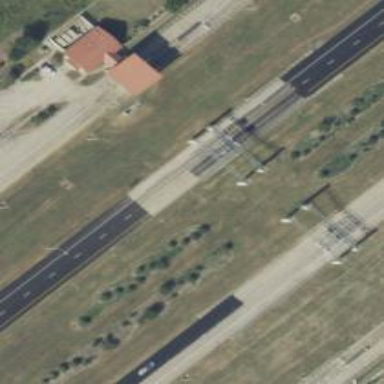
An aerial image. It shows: Toll gantry on the road.